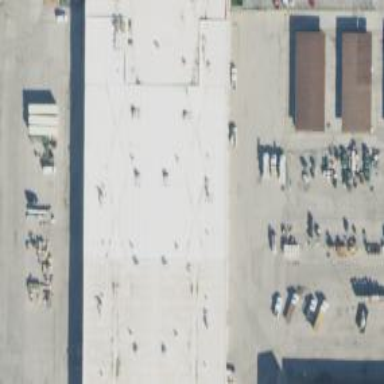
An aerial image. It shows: Building with flat roof.